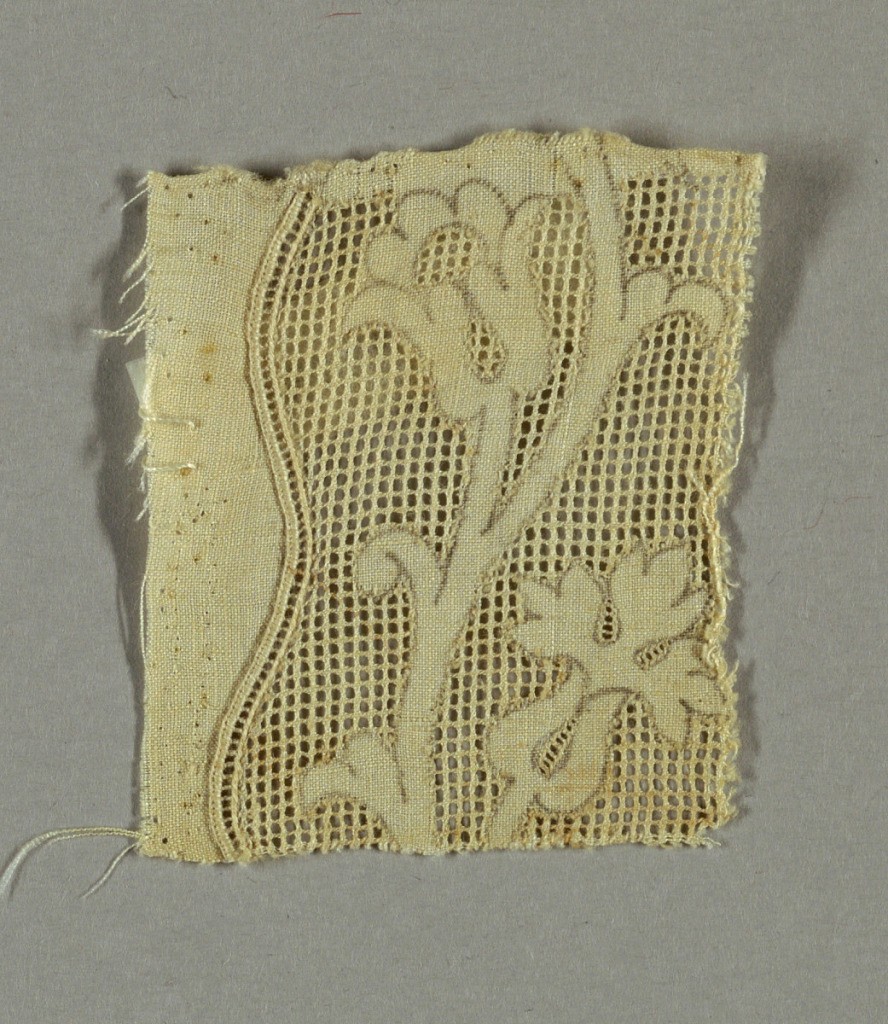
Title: Fragments
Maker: Maison Franck
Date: late 19th century
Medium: linen Technique: withdrawn element work with needlework
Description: Fragments have flowers and stems of plain weave surrounded by grid of withdrawn element work.